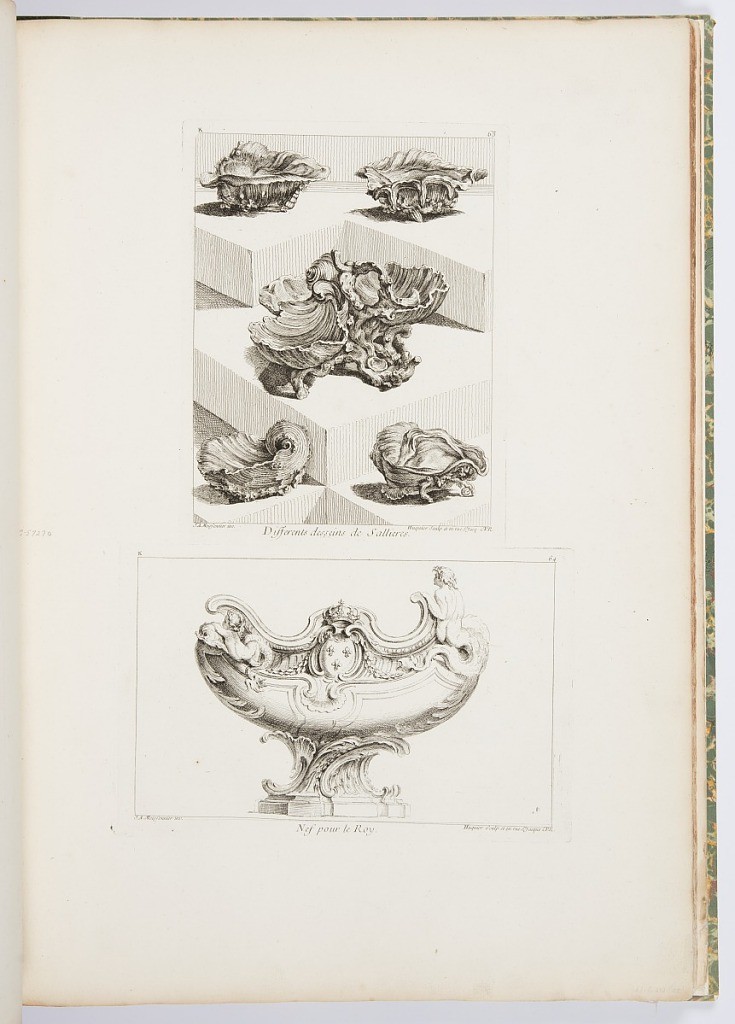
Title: Nef pour le Roy., Nef aux armes royales, (1728-1729), 4th Plate
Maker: Juste-Aurèle Meissonnier, French, b. Italy, 1695–1750
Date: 1742–48
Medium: Etching and engraving on off-white laid paper
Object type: Print
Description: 1921-6-212-25-a: Five designs for open salt cellars, each has asymm...;     1921-6-212-25-b: Nef on base decorated with putti and sea creatures...